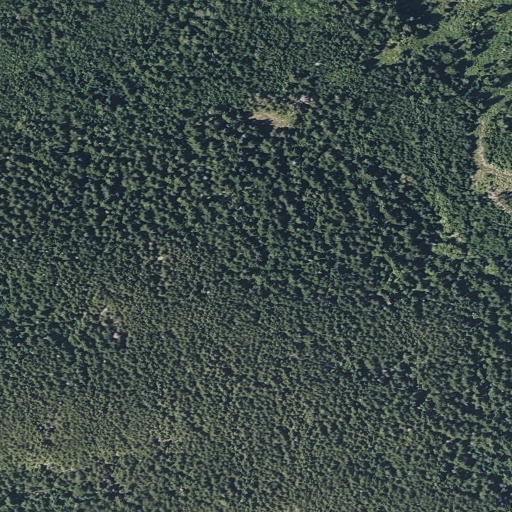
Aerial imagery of mountain in Maine named Big Boardman Mountain containing evergreen forest and shrub